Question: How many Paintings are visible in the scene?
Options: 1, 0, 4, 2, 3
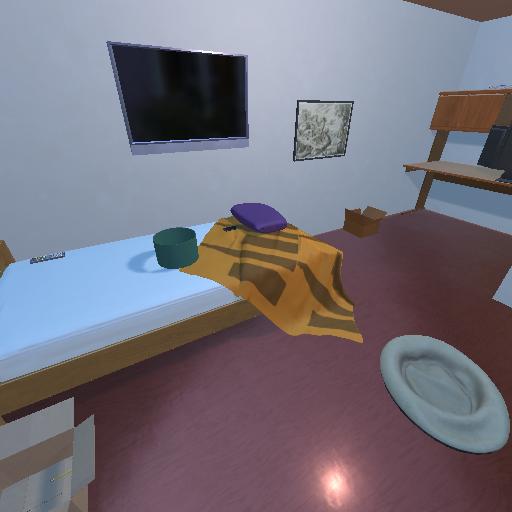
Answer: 1